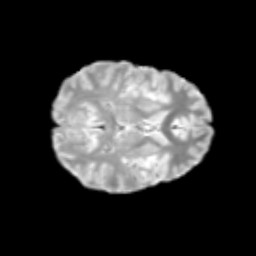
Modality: T2w
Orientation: axial
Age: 13
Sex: female
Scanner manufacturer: siemens
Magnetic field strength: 3 T
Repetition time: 3.8 s
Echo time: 0.07 s